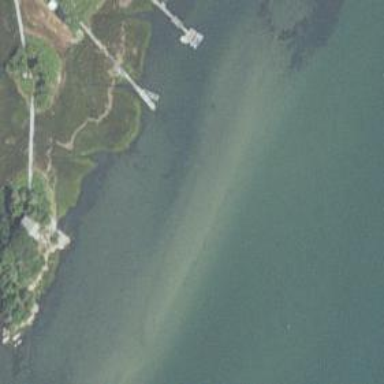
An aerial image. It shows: Tidal water body.